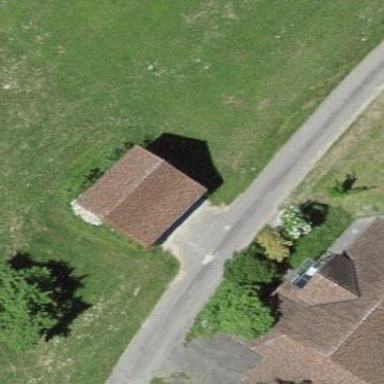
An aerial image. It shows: Garage building.